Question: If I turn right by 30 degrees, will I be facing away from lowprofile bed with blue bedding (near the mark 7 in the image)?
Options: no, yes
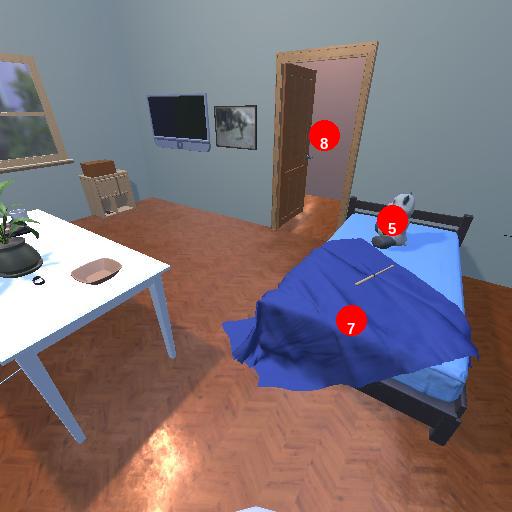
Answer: no